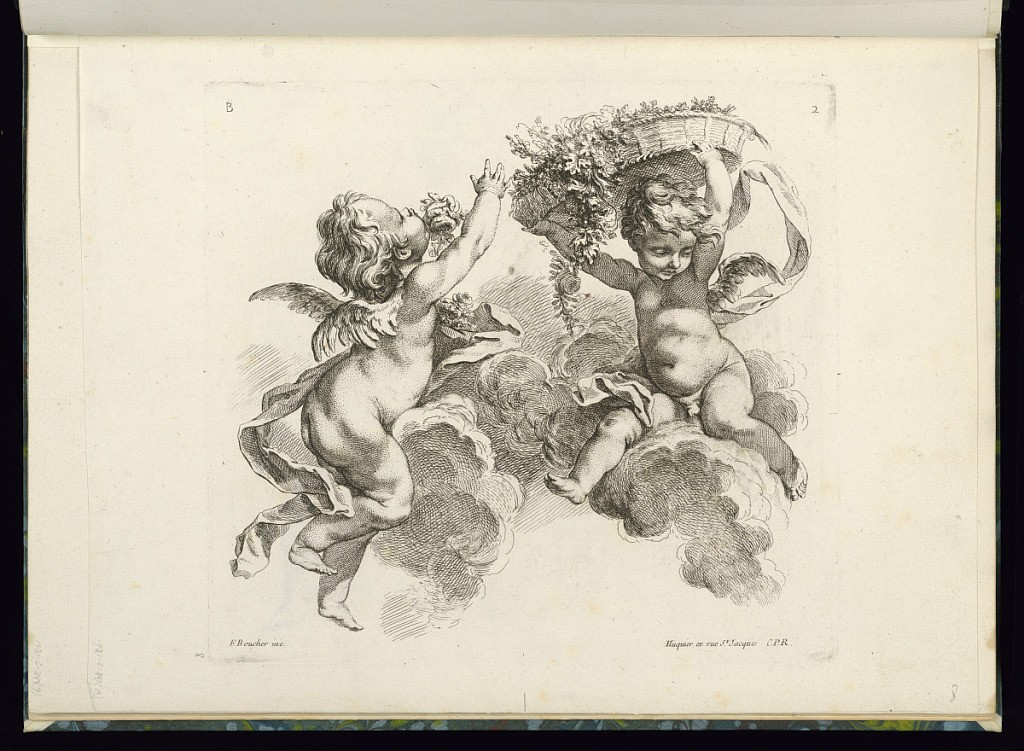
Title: Two Putti
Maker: François Boucher, French, 1703–1770
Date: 1738–49
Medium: Etching on laid paper
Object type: Print
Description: Two winged putti in the clouds. The one to the right holds a large basket of flowers above his head while the other picks flowers from the basket. Ribbons wrap loosely around them.  The plate is signed and numbered.